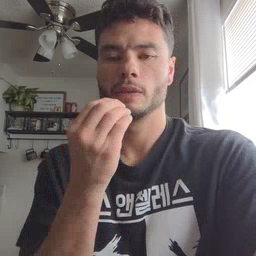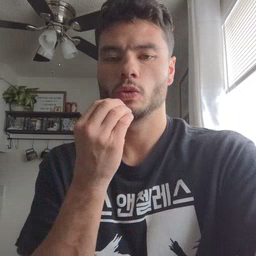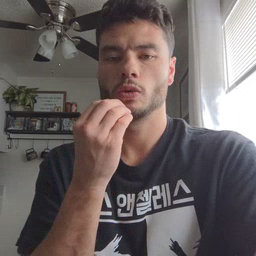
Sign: food